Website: home-depot
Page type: customer-info-address
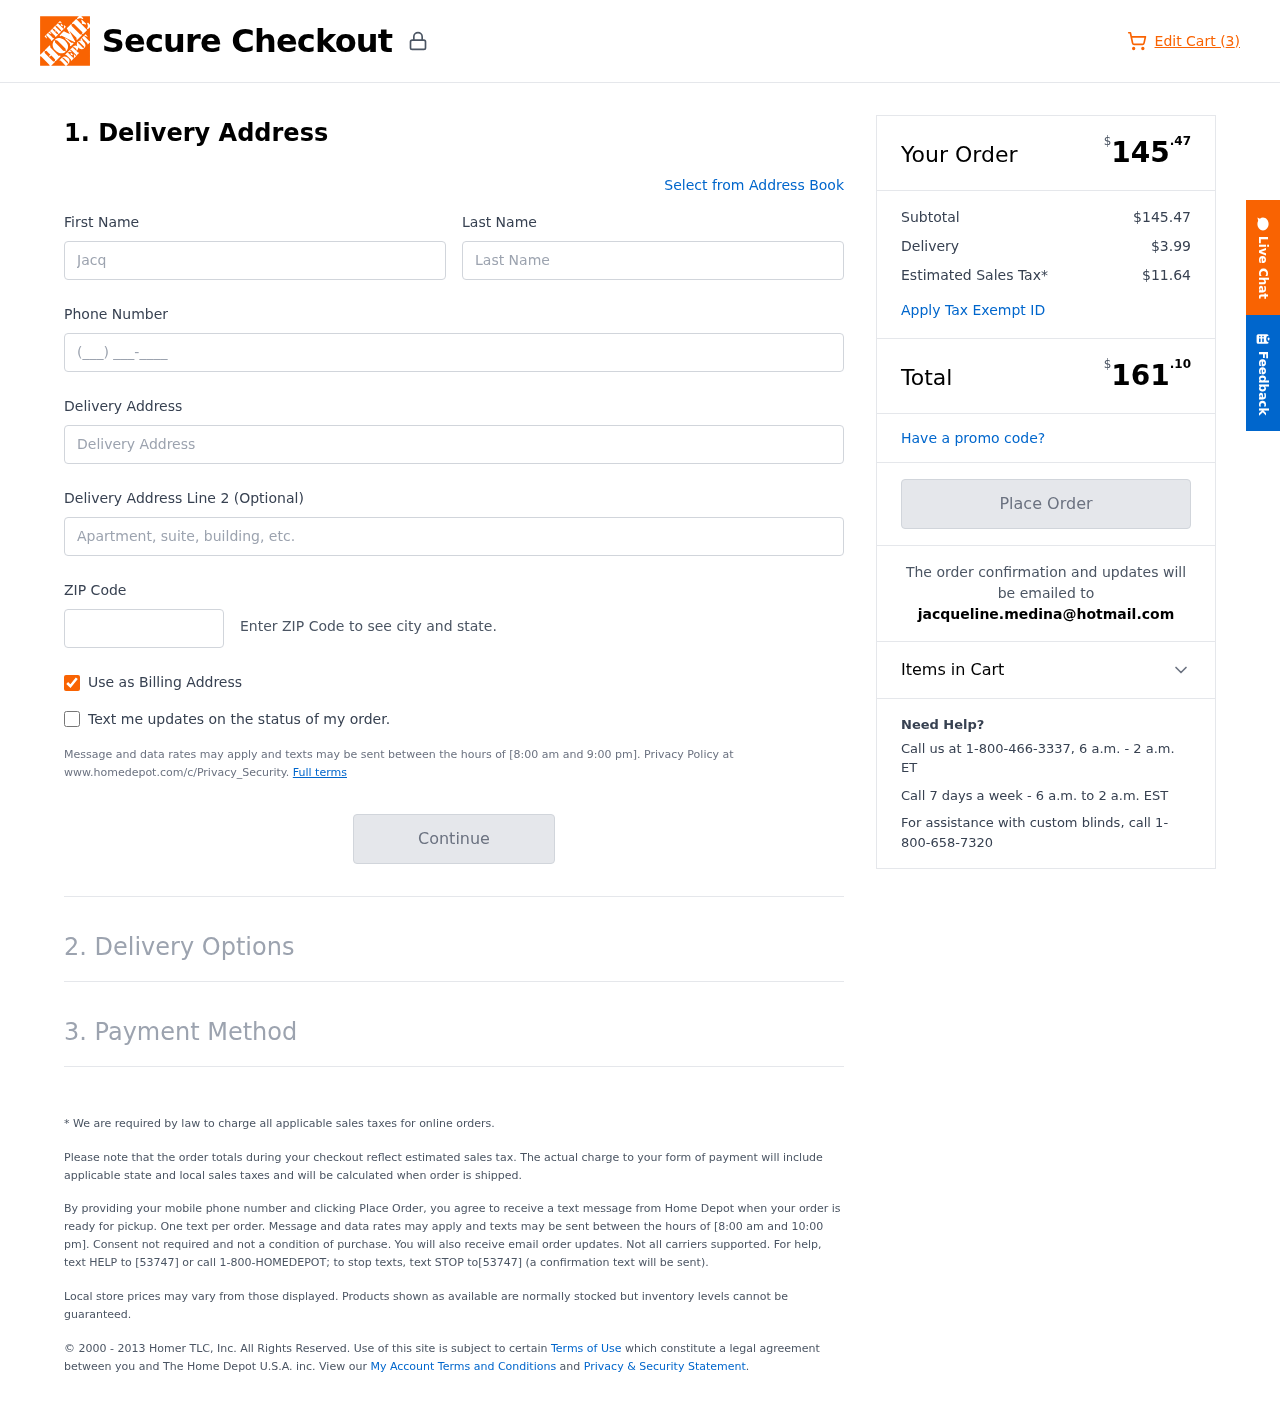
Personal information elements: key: PII_EMAIL
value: jacqueline.medina@hotmail.com
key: PII_FIRSTNAME
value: Jacqueline
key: PII_LASTNAME
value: Medina
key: PII_PHONE
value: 4528598947
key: PII_POSTCODE
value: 99803
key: PII_STREET
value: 2948 Morrison Plains Suite 183
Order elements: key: ORDER_NUM_ITEMS
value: Edit Cart (3)
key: ORDER_SUBTOTAL_HEADER
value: $145.47
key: ORDER_SUBTOTAL
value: $145.47
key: ORDER_SHIPPING_COST
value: $3.99
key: ORDER_TAX
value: $11.64
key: ORDER_TOTAL2
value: $161.10